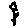
Label: flower